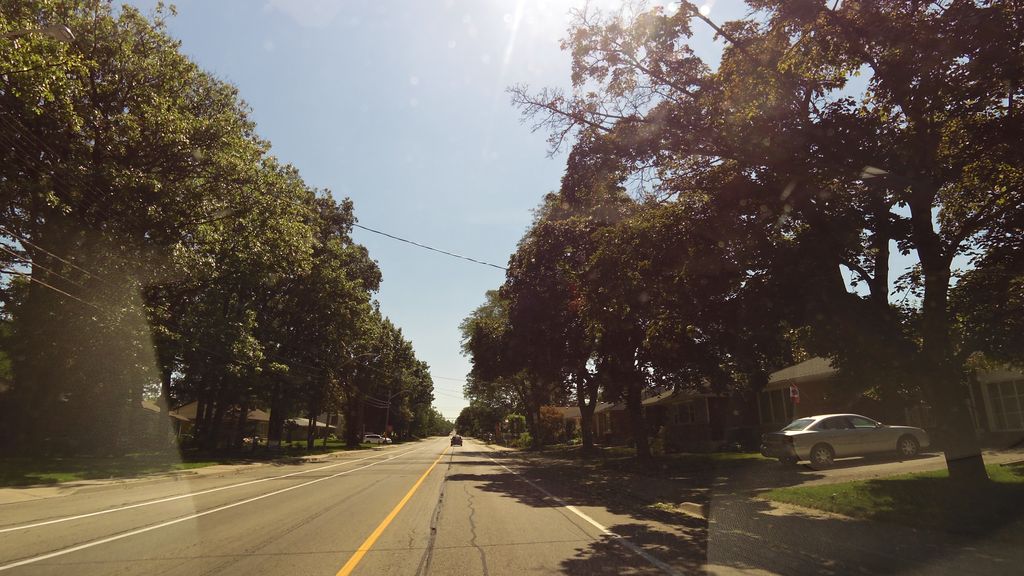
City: hamilton